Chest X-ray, AP view. Patient: 51 years old, sex M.
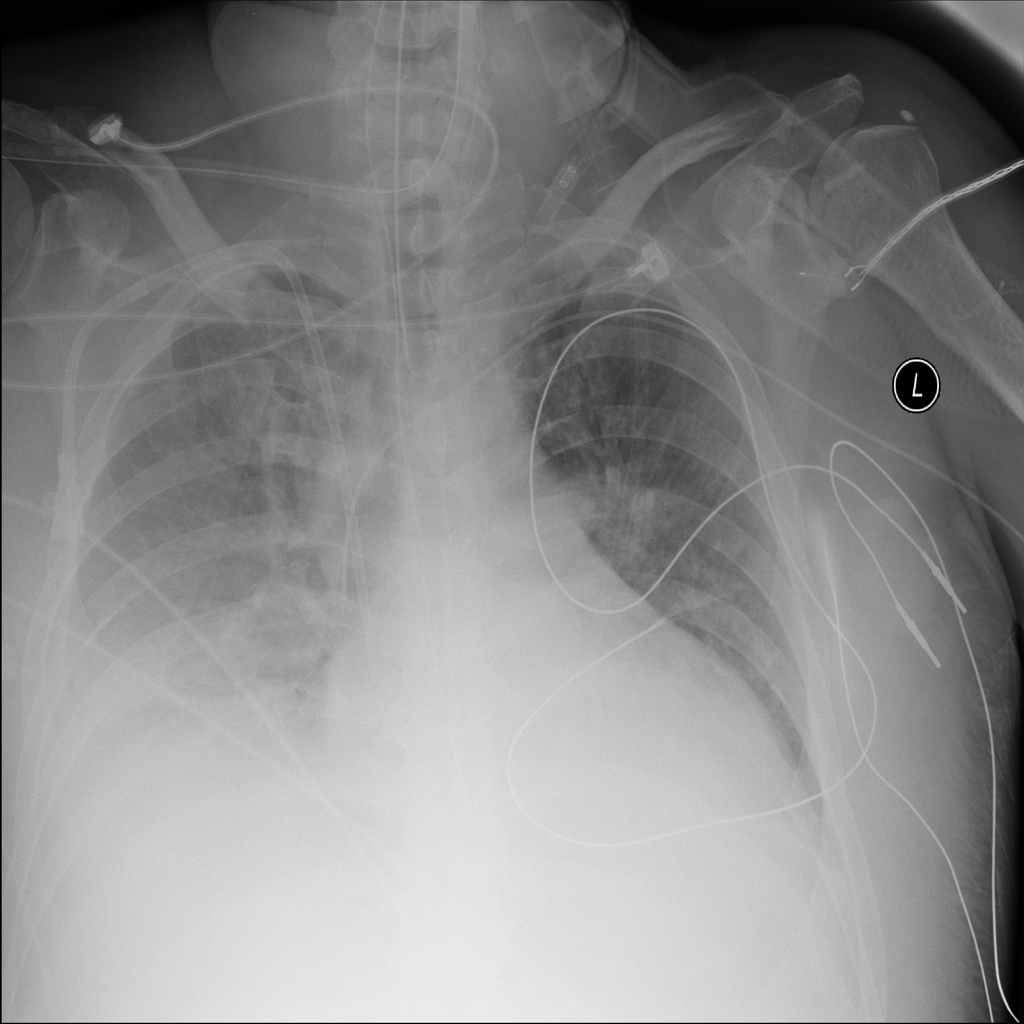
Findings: Atelectasis, Cardiomegaly, Effusion